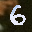
Label: 6